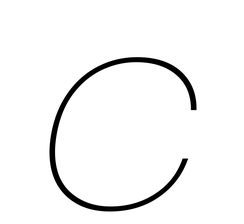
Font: Poppins-ThinItalic